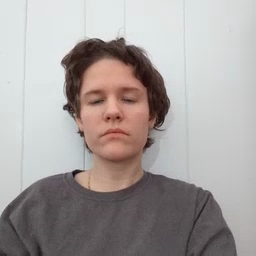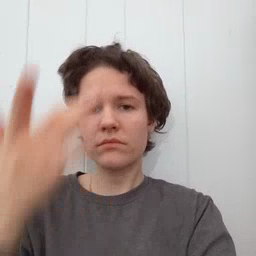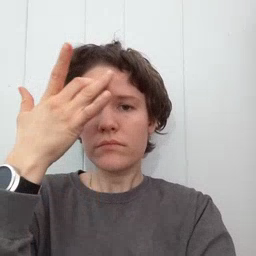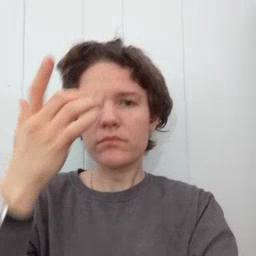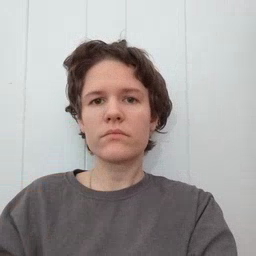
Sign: sick